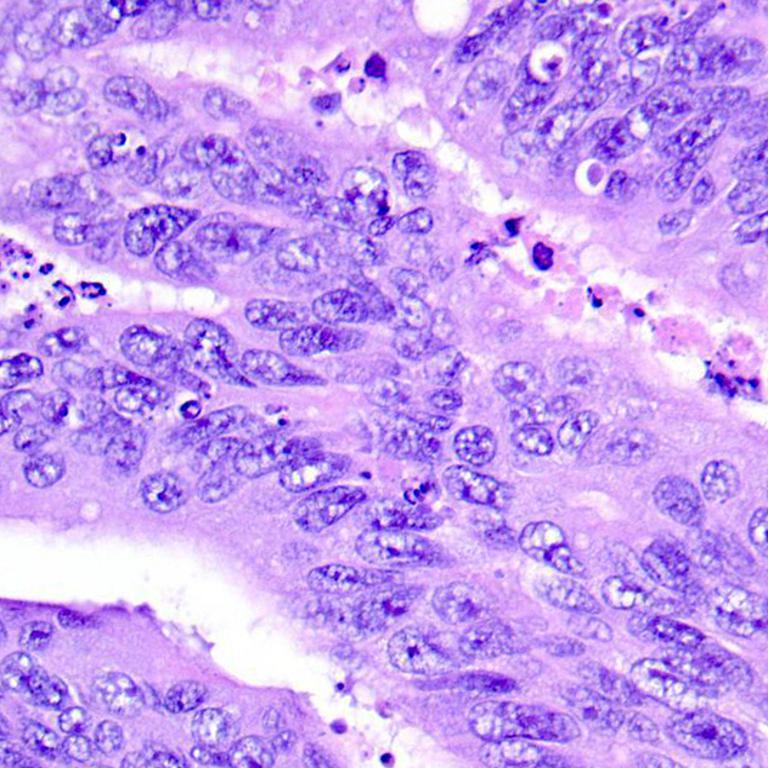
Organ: colon
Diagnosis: adenocarcinomas